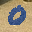
Label: 0